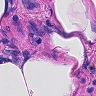
Metastatic tissue present: yes